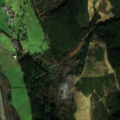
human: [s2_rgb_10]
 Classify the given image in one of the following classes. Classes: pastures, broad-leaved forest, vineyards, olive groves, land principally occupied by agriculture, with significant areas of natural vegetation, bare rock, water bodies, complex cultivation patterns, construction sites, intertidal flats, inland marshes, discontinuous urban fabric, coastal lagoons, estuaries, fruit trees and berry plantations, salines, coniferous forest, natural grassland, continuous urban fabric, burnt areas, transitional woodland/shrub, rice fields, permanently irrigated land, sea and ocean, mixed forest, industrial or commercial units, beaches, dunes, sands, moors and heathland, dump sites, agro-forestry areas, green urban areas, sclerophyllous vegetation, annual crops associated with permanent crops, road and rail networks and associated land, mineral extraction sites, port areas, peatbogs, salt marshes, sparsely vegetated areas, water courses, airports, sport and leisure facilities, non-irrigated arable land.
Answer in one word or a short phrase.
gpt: road and rail networks and associated land, pastures, coniferous forest, mixed forest, transitional woodland/shrub